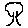
Label: tree